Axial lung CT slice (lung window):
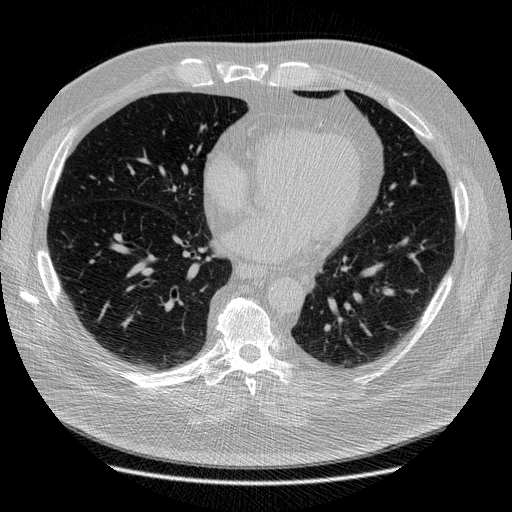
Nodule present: no